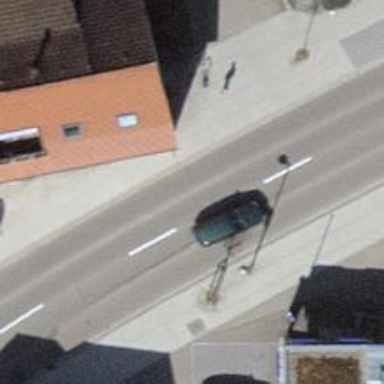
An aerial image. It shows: Asphalt road with sidewalks on both sides. The road is classified as primary highway.